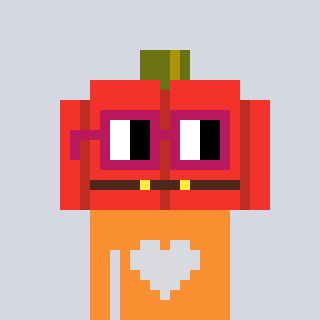
a pixel art character with square dark red glasses, a pumpkin-shaped head and a orange-colored body on a cool background